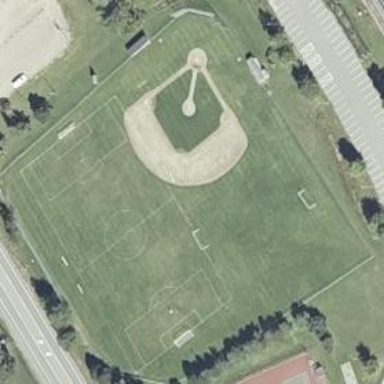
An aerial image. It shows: Baseball pitch for leisure land activities.